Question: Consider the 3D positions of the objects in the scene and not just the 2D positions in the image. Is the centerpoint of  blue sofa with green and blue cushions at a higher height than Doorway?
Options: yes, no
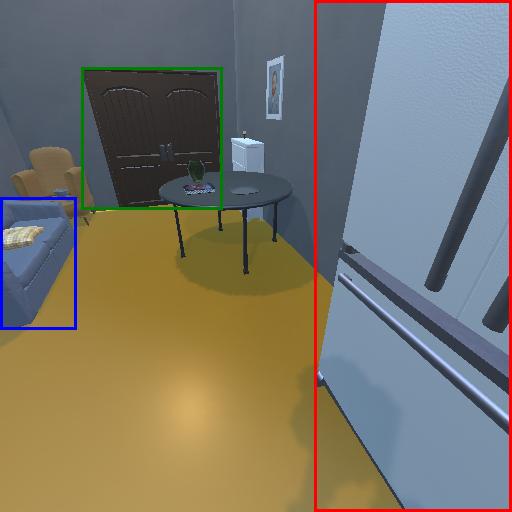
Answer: yes